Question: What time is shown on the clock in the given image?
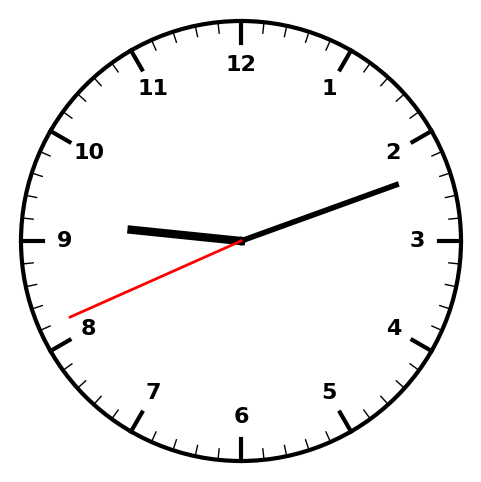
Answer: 09:11:41